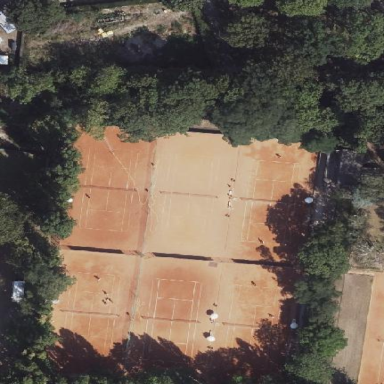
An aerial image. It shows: Tennis court on pitch.